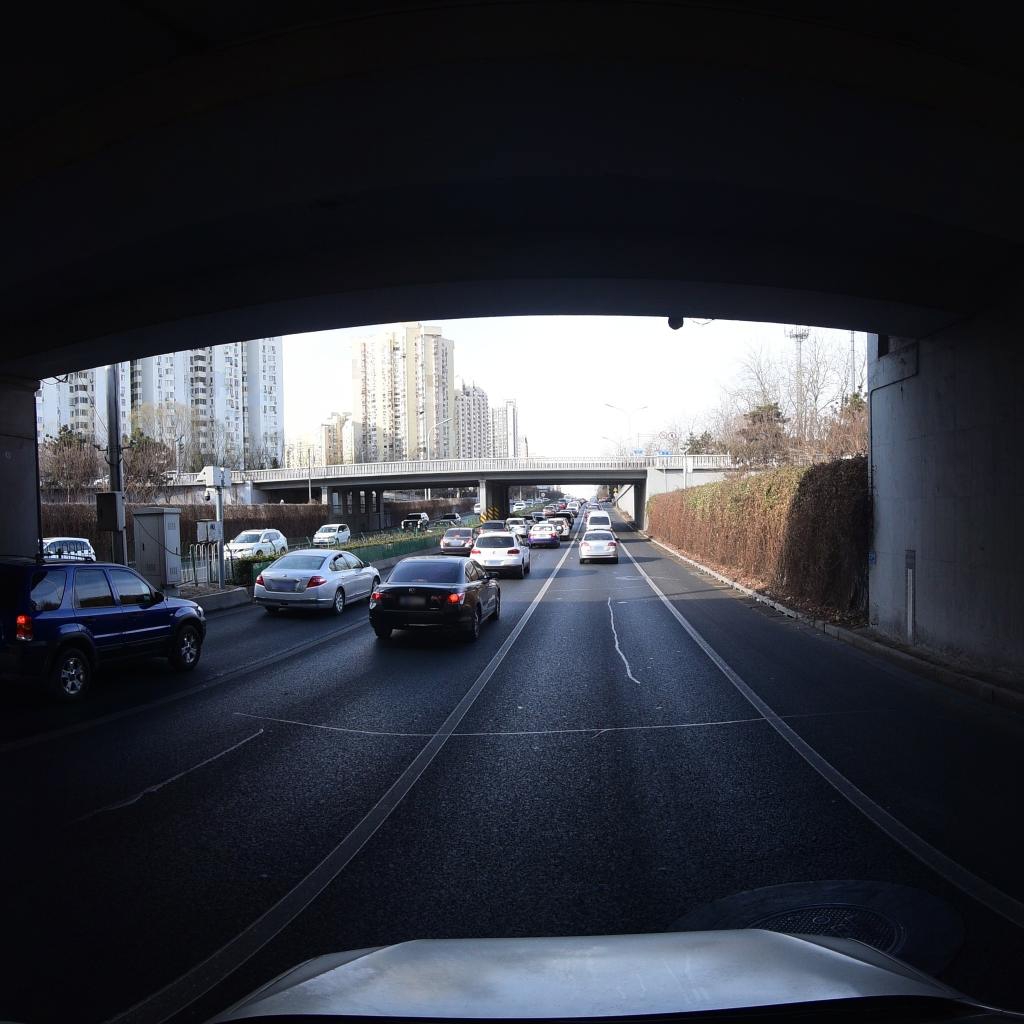
Region: Fengtai
Road damage annotations: transverse patch, longitudinal patch, transverse patch, longitudinal patch, manhole cover